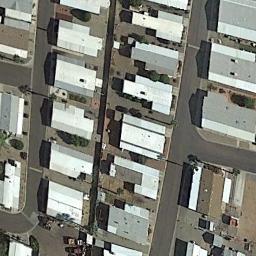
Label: mobile_home_park